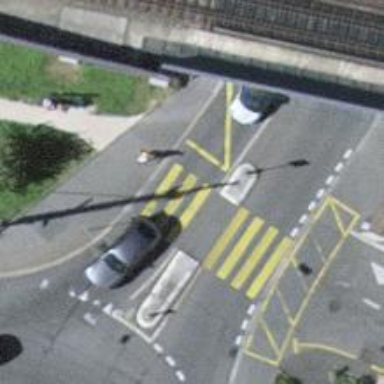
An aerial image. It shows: Uncontrolled zebra crossing with zebra markings.